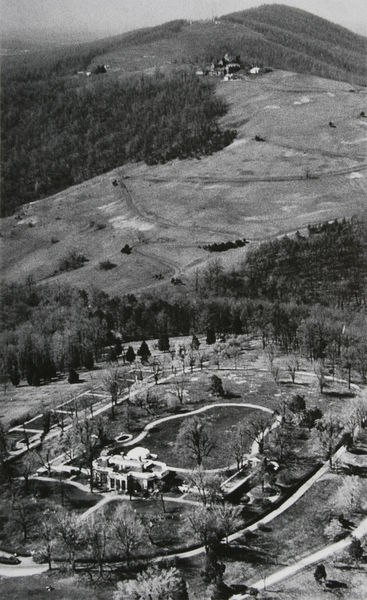
Titel: Ansicht von oben
Künstler: Thomas Jefferson
Standort: Charlottesville, Virginia
Institution: Monticello
Schlagwörter: berg, dunkel, felsen, himmel, weiß, bäume, landschaft, stadt, grau, hell, hintergrund, licht, schwarz, strasse, säulen, vordergrund, anlage, gebäude, haus, park, schloss, weg, wiese, hochformat, architektur, feld, felder, hügel, natur, stamm, weite, pfad, sonne, wege, wiesen, tal, wald, anhöhe, garten, papier, ort, abhang, russland, berge, bergig, gebirge, gipfel, hang, dorf, alm, herbst, amerika, vogelperspektive, tannen, foto, fotografie, ortschaft, photographie, straßen, burg, weiden, lichtung, schwarzweiss, topografie, tanne, photo, villa, alleen, anwesen, nadelbäume, siedlung, nadelwald, tempel, bauwerk, gartenanlage, kurhaus, übersicht, gartenkunst, schwarzwald, huas, kurpark, serpentine, hubschrauber, palaast, bäuzme, musiktheater, fotolandschaft